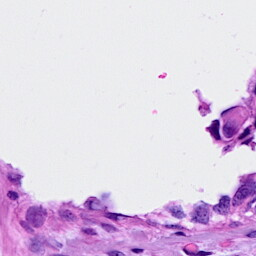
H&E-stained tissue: Breast